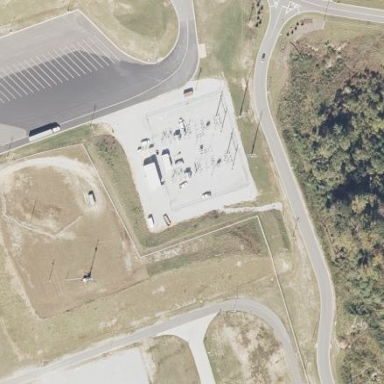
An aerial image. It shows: Industrial power substation surrounded by fence.